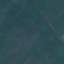
Label: HerbaceousVegetation